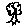
Label: tree